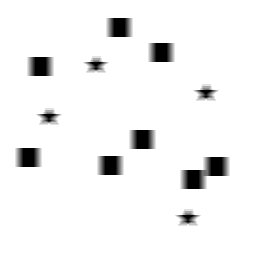
Squares: 8
Triangles: 0
Stars: 4
Total shapes: 12